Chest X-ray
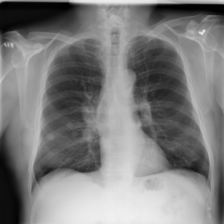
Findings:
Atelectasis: negative
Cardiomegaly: negative
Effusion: negative
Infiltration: negative
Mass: positive
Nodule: positive
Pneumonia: negative
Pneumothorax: negative
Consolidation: negative
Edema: negative
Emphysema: negative
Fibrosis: negative
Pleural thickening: negative
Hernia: negative